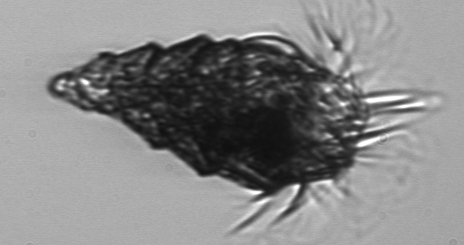
Label: Laboea_strobila